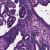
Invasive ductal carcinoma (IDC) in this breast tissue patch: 1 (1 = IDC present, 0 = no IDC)